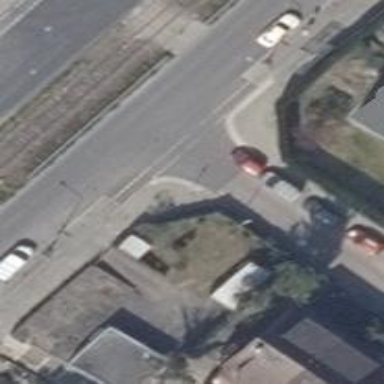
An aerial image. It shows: Sidewalk.